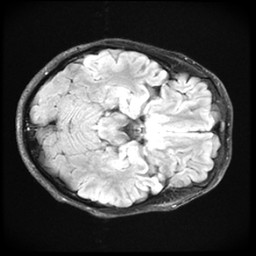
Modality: FLAIR
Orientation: axial
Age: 30
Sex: male
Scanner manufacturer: ge
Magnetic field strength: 3 T
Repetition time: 11 s
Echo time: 0.1497 s